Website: bh-photo
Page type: account-dashboard
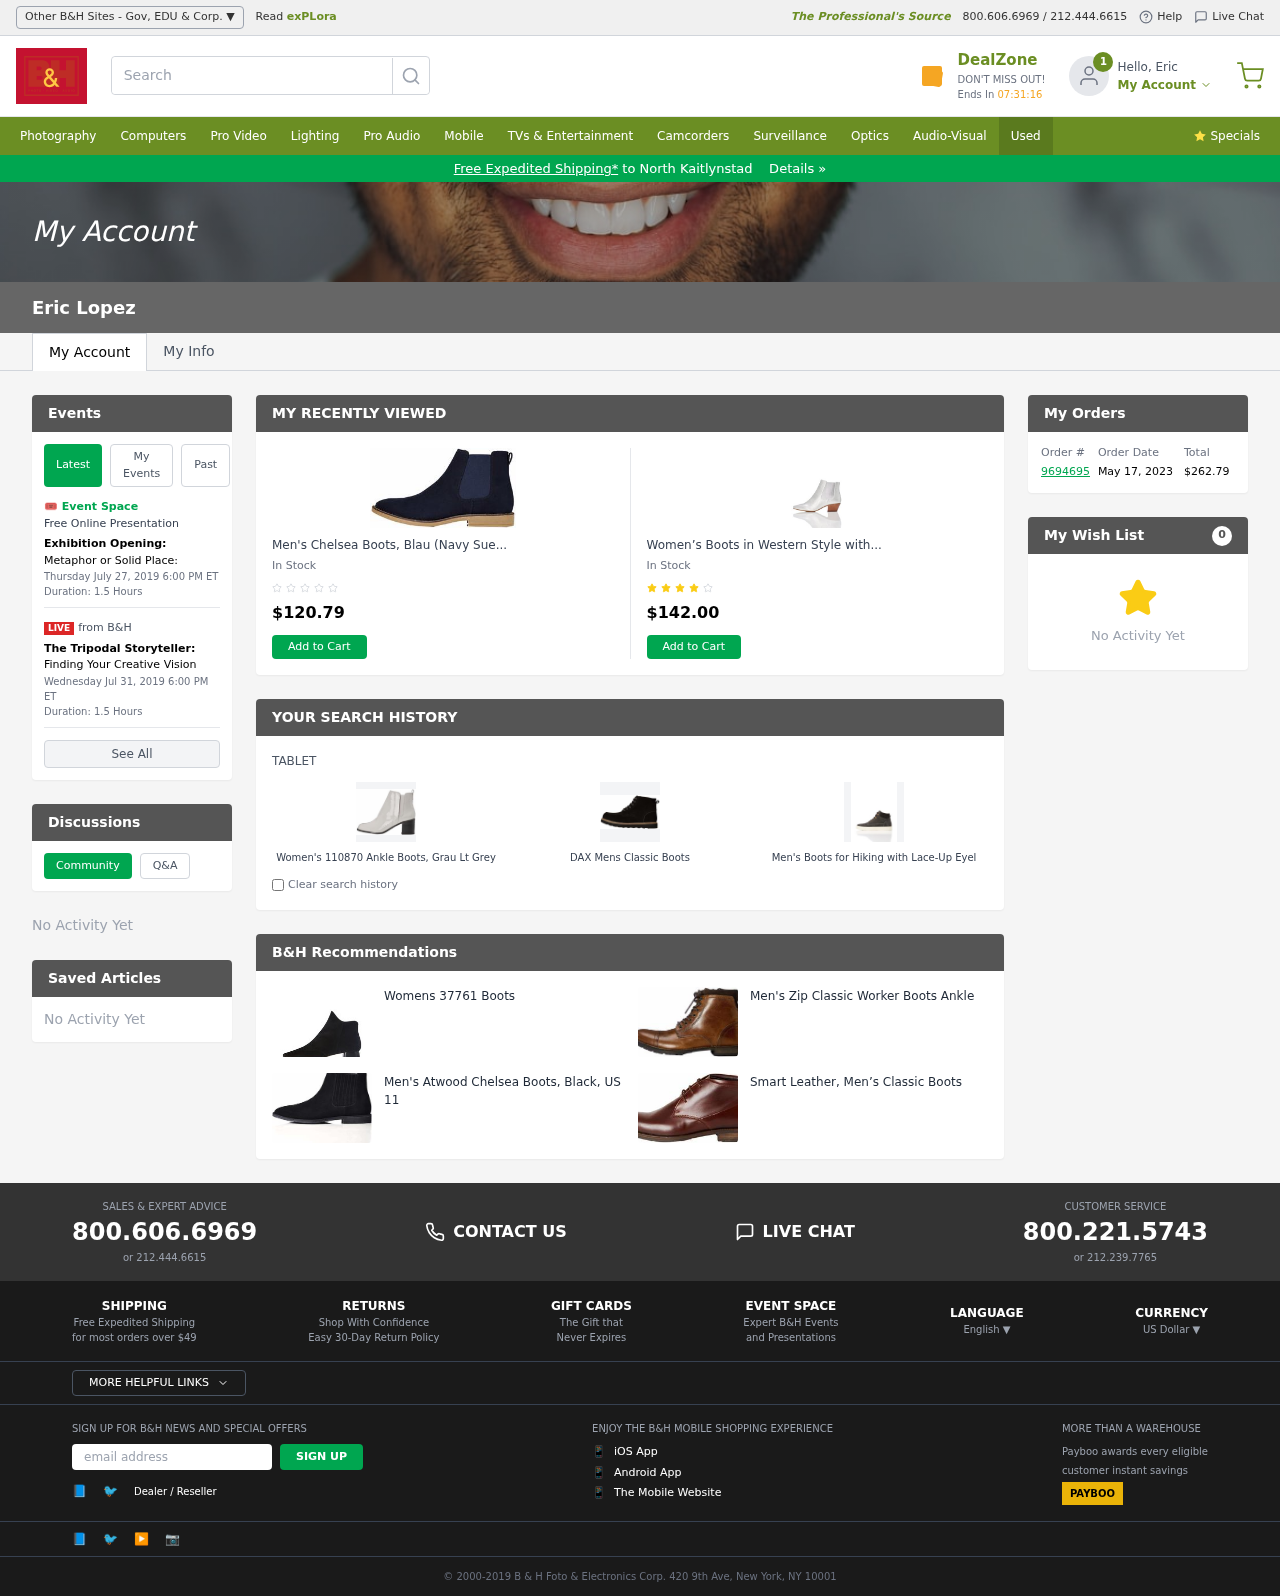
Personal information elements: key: PII_CITY
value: North Kaitlynstad
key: PII_EMAIL
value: ericlopez@hotmail.com
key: PII_FIRSTNAME
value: Eric
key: PII_FULLNAME
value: Eric Lopez
Product elements: key: PRODUCT1_NAME
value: Men's Chelsea Boots, Blau (Navy Suede Look), 11 UK
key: PRODUCT1_PRICE
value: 120.79
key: PRODUCT2_NAME
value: Women’s Boots in Western Style with Metallic Finish
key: PRODUCT2_PRICE
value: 142
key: PRODUCT3_NAME
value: Women's 110870 Ankle Boots, Grau Lt Grey, 8 US
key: PRODUCT4_NAME
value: DAX Mens Classic Boots
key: PRODUCT5_NAME
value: Men's Boots for Hiking with Lace-Up Eyelets
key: PRODUCT6_NAME
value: Womens 37761 Boots
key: PRODUCT7_NAME
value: Men's Zip Classic Worker Boots Ankle
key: PRODUCT8_NAME
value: Men's Atwood Chelsea Boots, Black, US 11
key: PRODUCT9_NAME
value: Smart Leather, Men’s Classic Boots
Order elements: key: ORDER_ID
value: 9694695
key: ORDER_DATE
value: May 17, 2023
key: ORDER_TOTAL
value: $262.79
Other elements: key: WISHLIST_COUNT
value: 0